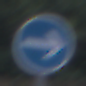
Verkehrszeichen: VorgeschriebeneFahrtrichtungHierRechts
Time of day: SunriseSunset
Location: Outdoor (Urban)
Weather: PartlyCloudy
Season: NotSpecified
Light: Natural